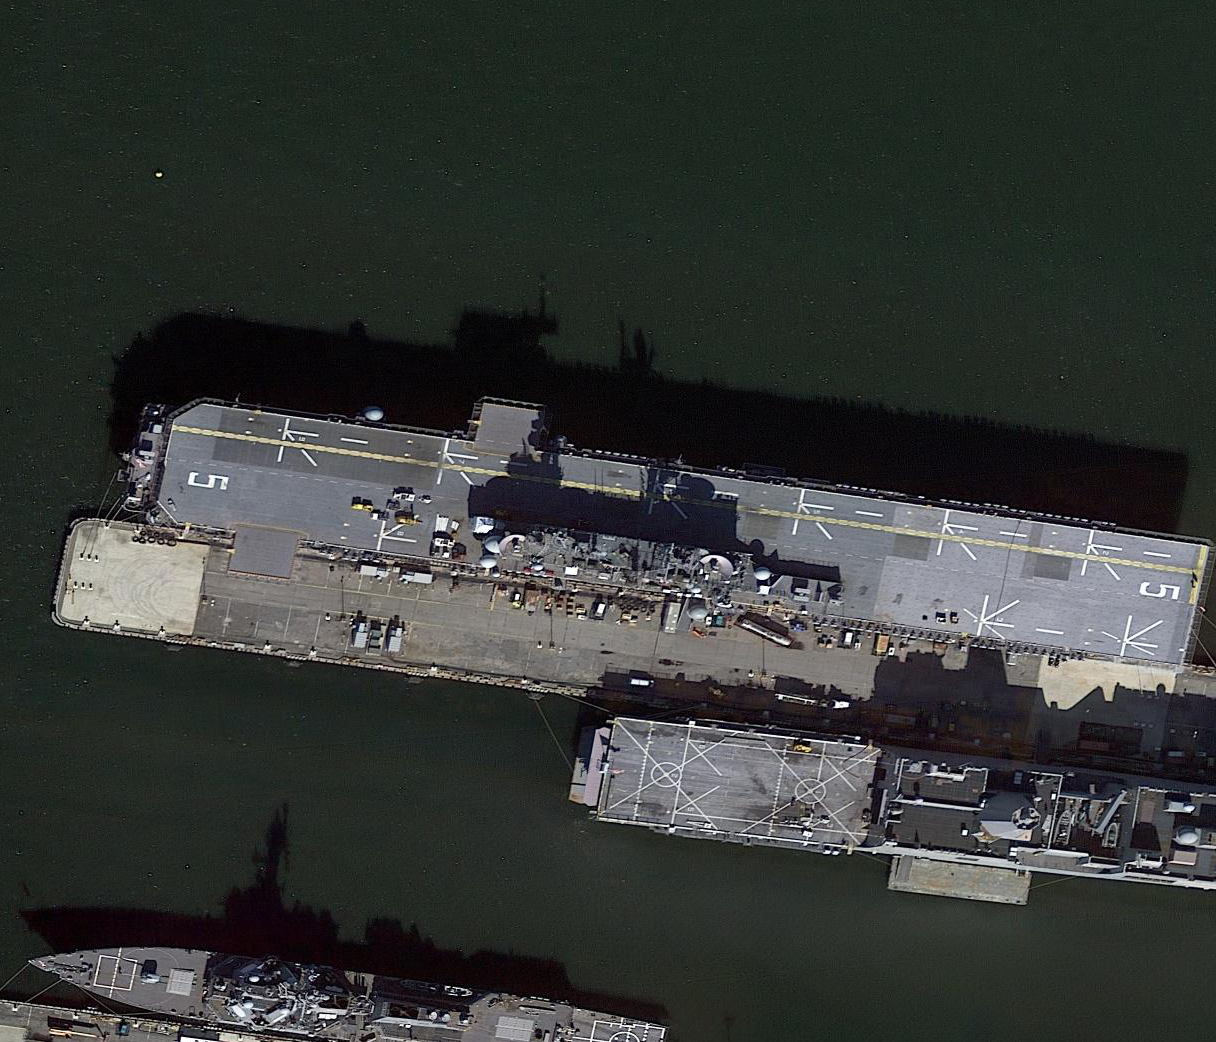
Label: assault